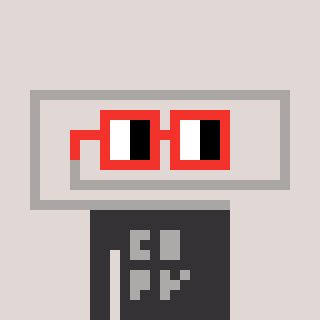
a pixel art character with square red glasses, a paperclip-shaped head and a grayscale-colored body on a warm background